Question: My IDE (Sublime Text 2) just highlighted 'Style' in the same manner it highlights 'Object' or 'Math' in javascript mode. Is 'Style' used for something in javascript? This only happened for uppercase 'Style', not 'style'.

A quick test in gist did not result in the same highlighting: <URL>
Edit: Added 'Foo' to show it's not just constructor syntax highlighting.
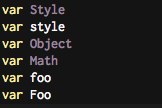
Answer: It isn't a reserved word, but it is an object in the DOM.
<URL>
Many IDE's will highlight this because it is a common object, like 'Object' and 'Math'.